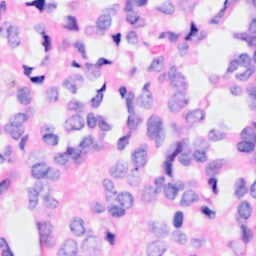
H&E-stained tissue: Breast